Question: I have project where user can add some Items to TableView. My data source for this TableView are objects with 2 properties NSString * and NSNumber * . Is any possibility to check my NSMutableArray if it contain string as property and if yes than change +1 ?
I try to do it with for(...in...) but it works just when i have only one object in my NSMutableArray. If i have more objects there it create one new object and than change value to ++ on old one:

Here is some code what i tried:
'''
-(void)tableView:(UITableView *)tableView didSelectRowAtIndexPath:(NSIndexPath *)indexPath{
NSString*nameToCheck = [NSString stringWithFormat:@"%@", [self.ivc.objects objectAtIndex:indexPath.row]];
for (Items *itemNamed in self.ivc.shoppingList.items) {
if ([itemNamed.nameOfItem isEqualToString:nameToCheck]) {
[itemNamed setNumberOfItem:[NSNumber numberWithInt:[itemNamed.numberOfItem integerValue]+1.0]];
} else {
Items *item = [Items new];
[item setNameOfItem:name];
[item setNumberOfItem:@(1)];
[self.ivc.shoppingList.items insertObject:item atIndex:0];
}
'''
I want to create new one only if is not yet in that list.
Any help appreciated.
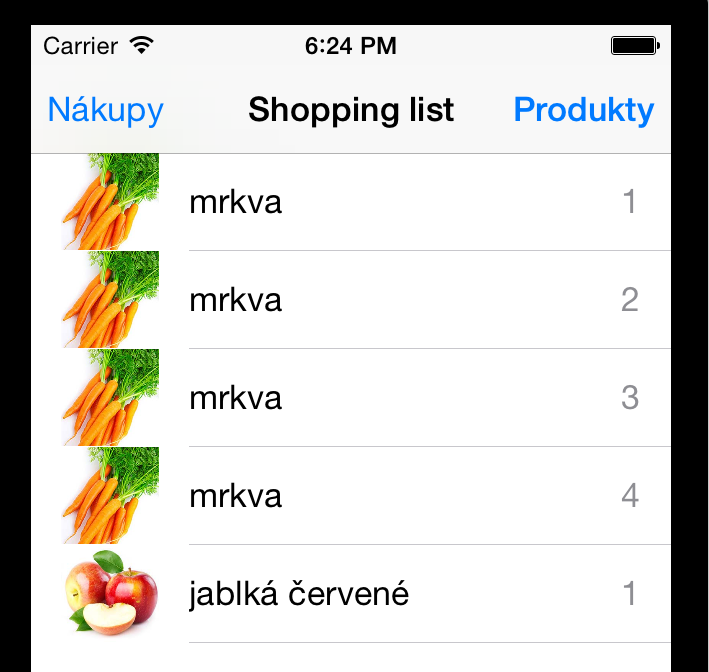
Answer: I don't know something like this but you can use a NSDictionary instead of NSArray using the name property as a key. And if you don't want to do that, you can sort the array and make a binary search for element.